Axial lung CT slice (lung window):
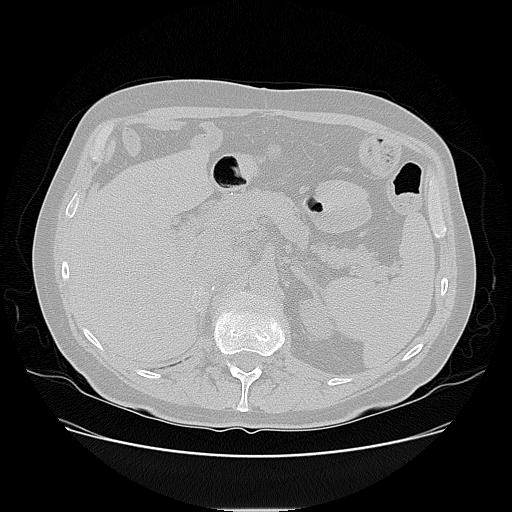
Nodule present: no